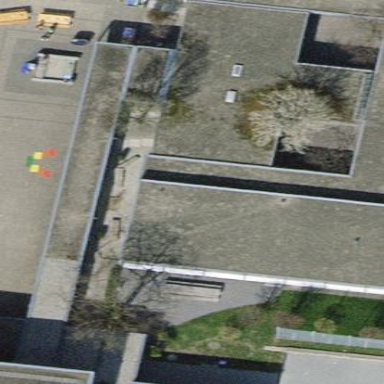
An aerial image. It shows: View of roof of building.